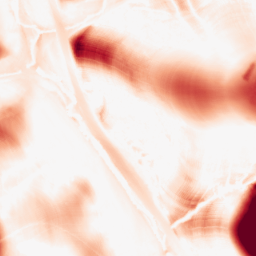
Category: morphological
Decomposition family: morphological
Decomposition parameters: operation: opening
size: 50
Upsampling method: bilinear
Upsampling parameters: scale: 4
Upsampling scale: 4